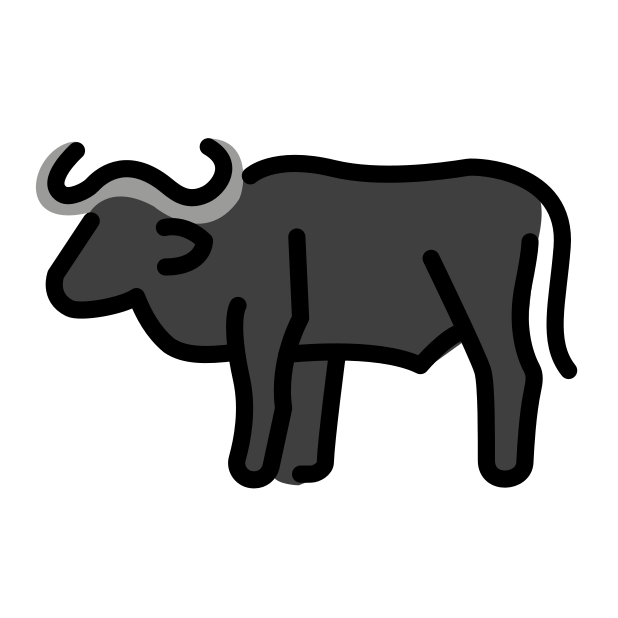
water buffalo